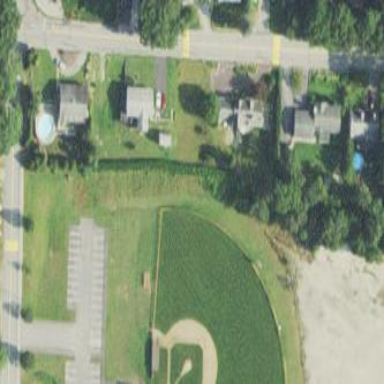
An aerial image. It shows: Baseball pitch for leisure and sports activities.